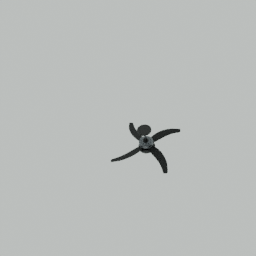
Label: appliances